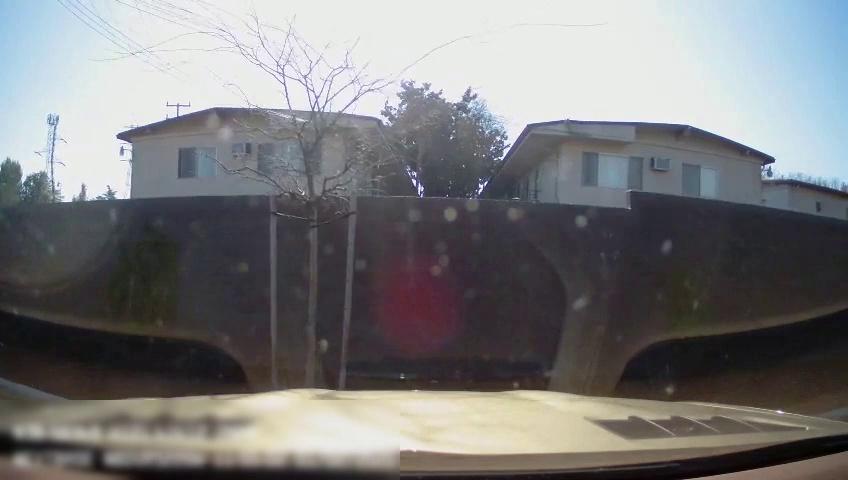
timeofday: Day
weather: Sunny